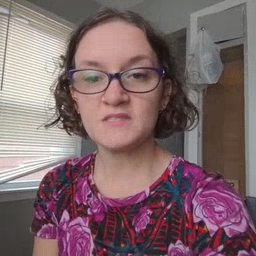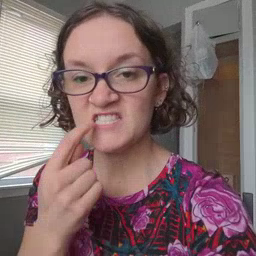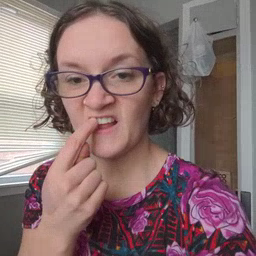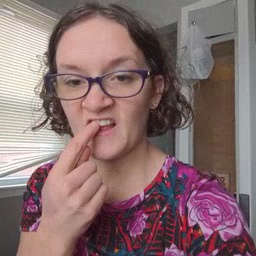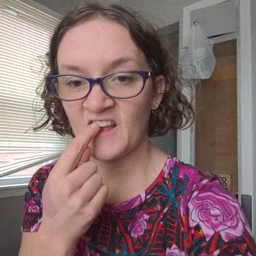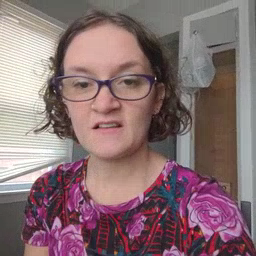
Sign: tooth